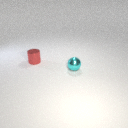
small cyan metal sphere to the right of small red metal cylinder